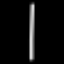
Label: line